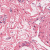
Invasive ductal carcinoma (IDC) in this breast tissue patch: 0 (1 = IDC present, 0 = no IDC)